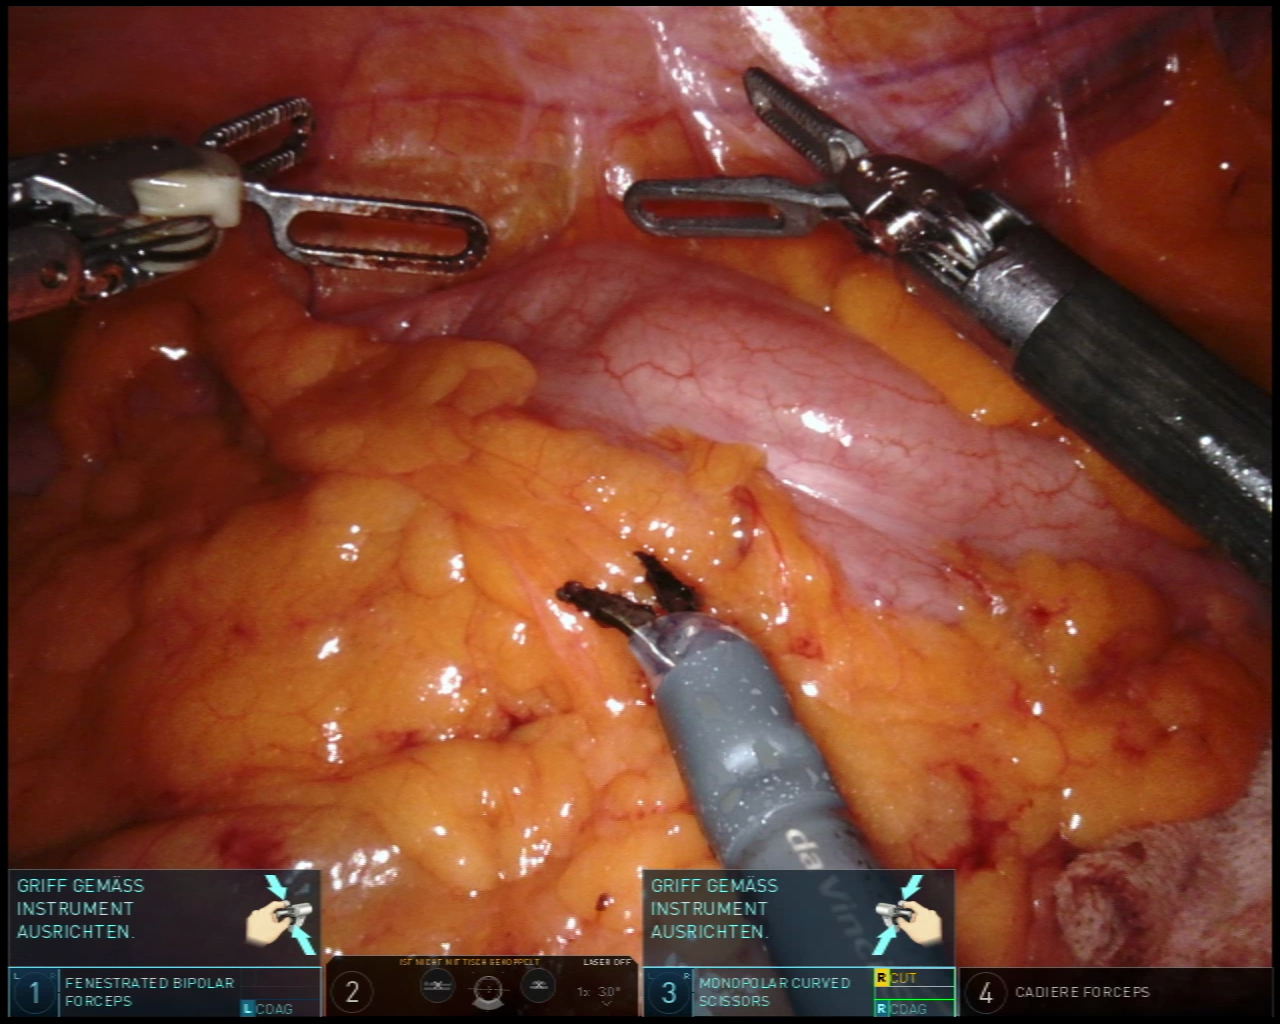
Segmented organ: colon
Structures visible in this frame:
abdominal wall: yes
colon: yes
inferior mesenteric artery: no
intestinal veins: no
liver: no
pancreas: no
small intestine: no
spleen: no
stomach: no
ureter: no
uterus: no
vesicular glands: no